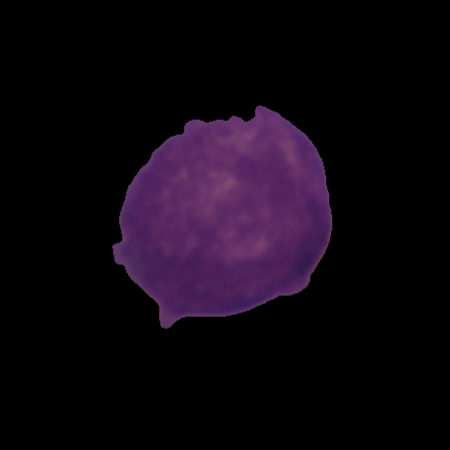
Label: cancer